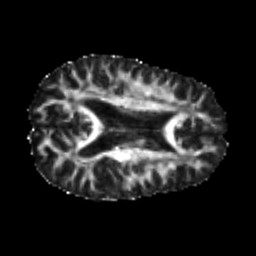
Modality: FA
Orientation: axial
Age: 22
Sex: male
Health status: healthy
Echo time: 0.074 s